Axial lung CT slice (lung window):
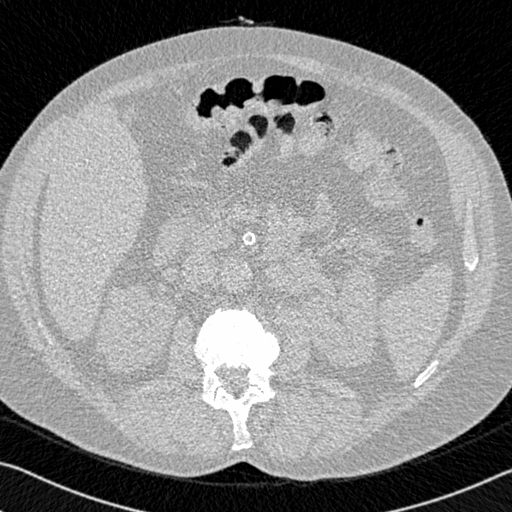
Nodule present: no